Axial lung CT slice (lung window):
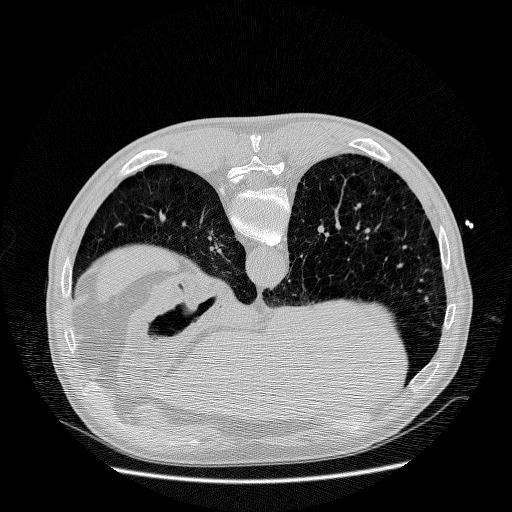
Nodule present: no